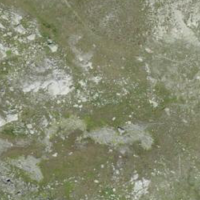
EUNIS habitat code: 26
Species observed at this site:
Corvus corone
Gypaetus barbatus
Anthus spinoletta
Turdus pilaris
Lyrurus tetrix
Phoenicurus ochruros
Turdus viscivorus
Falco tinnunculus
Pyrrhocorax graculus
Aquila chrysaetos
Corvus corax
Turdus iliacus
Spinus spinus
Lagopus muta